Field crop: maize
Growth stage: 2
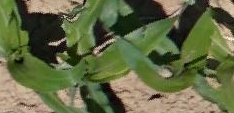
Species: maize